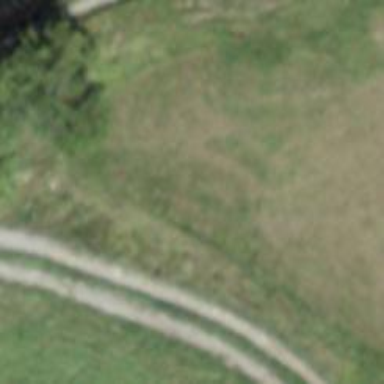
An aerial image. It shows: Gravel track with grade3 tracktype.